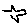
Label: bird